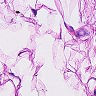
Metastatic tissue present: no